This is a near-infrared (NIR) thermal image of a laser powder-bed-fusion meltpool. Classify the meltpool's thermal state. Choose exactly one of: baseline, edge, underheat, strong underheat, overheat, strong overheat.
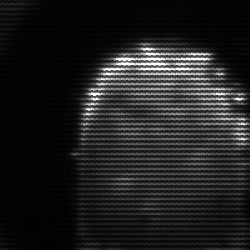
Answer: baseline